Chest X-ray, PA view. Patient: 47 years old, sex F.
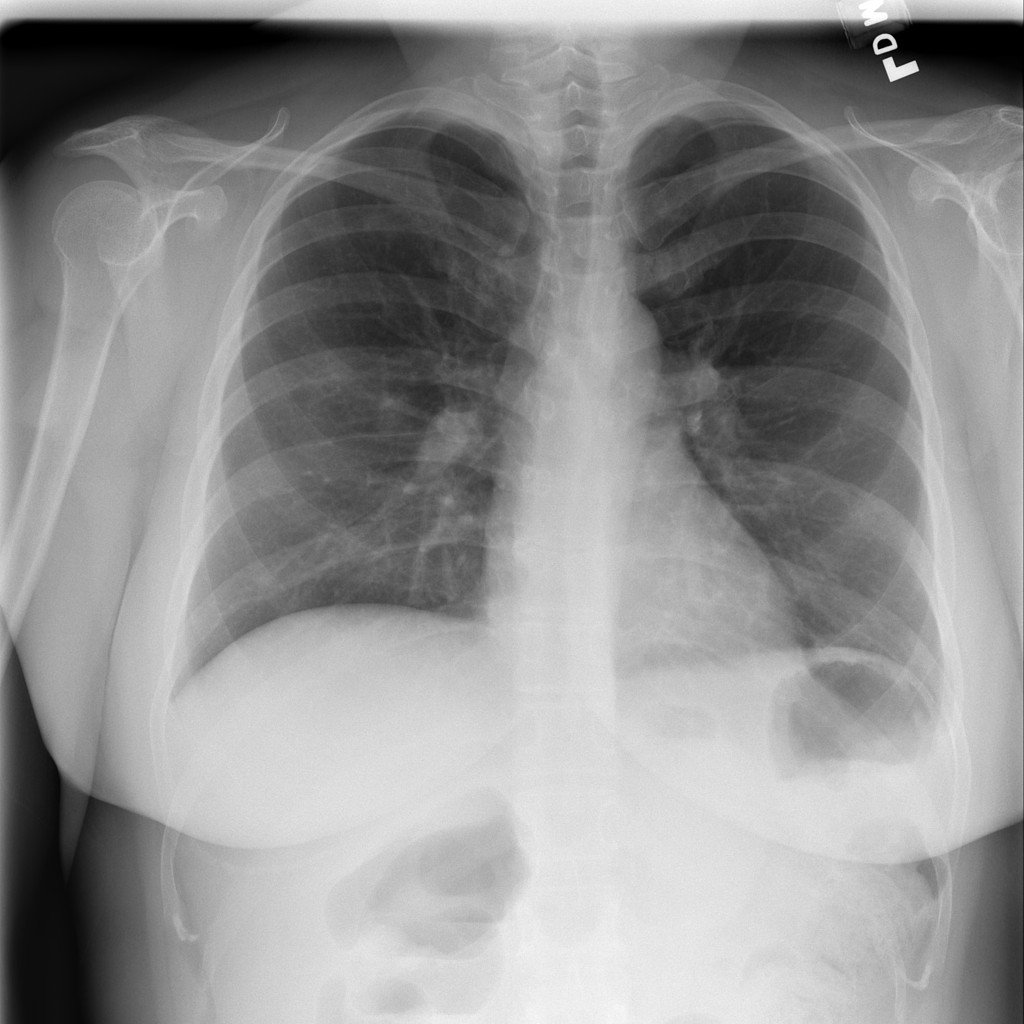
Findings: No Finding